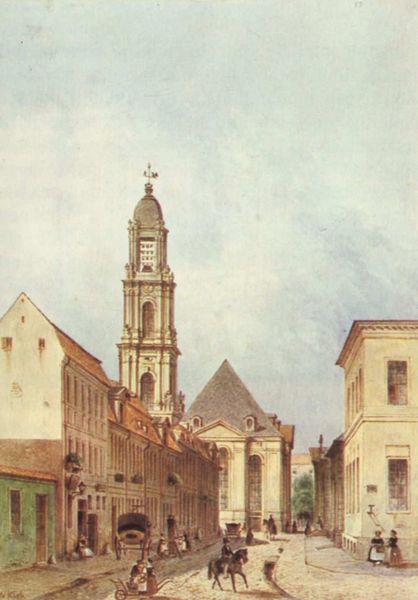
Titel: Potsdam, Garnisonskirche und Mammonstraße
Künstler: Friedrich Wilhelm Klose
Standort: Potsdam
Institution: Stiftung Preußische Schlösser und Gärten / Aquarellsammlung
Schlagwörter: baum, blau, gemälde, himmel, mann, schatten, weiß, wolken, frauen, grün, kirchturm, landschaft, menschen, ocker, stadt, braun, fenster, frau, glas, grau, hut, kleid, licht, männer, schwarz, strasse, szene, säule, tür, zeichnung, dach, gebäude, haus, rot, tier, tiere, weg, beige, gespräch, hochformat, leute, malerei, alt, wand, architektur, barock, mensch, häuser, kirche, realismus, personen, gotik, karren, kinder, pferd, pferde, reiter, turm, turmspitze, deutschland, reiten, schürze, farbig, magd, ansicht, fassade, gasse, italien, passanten, perspektive, pflaster, vedute, dorf, dächer, giebel, farbe, idylle, fußgänger, kutsche, kutschen, figuren, rad, schubkarre, wagen, staffage, dienstmädchen, anbau, stadtansicht, blumenkästen, berlin, bürgersteig, gehsteig, kreuz, münchen, stockwerk, dom, gehweg, kopfsteinpflaster, dienstboten, münster, rom, risalit, fensterglas, fluchtpunkt, pfer, mittelalter, florenz, graben, hahn, dresden, pyramide, westen, wirtshaus, häuserzeile, flachdach, chausee, dacht, wetterhahn, potsdam, kreuzkirche, menshcen, kichturm, vedut, pfeld